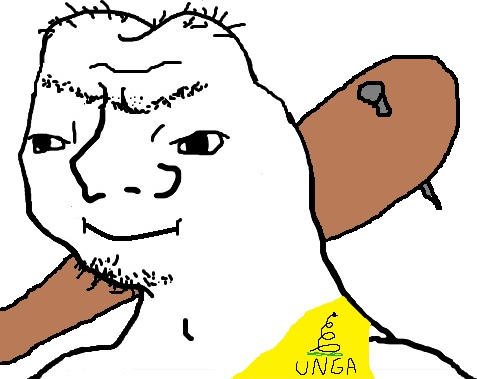
Label: 5_Grug